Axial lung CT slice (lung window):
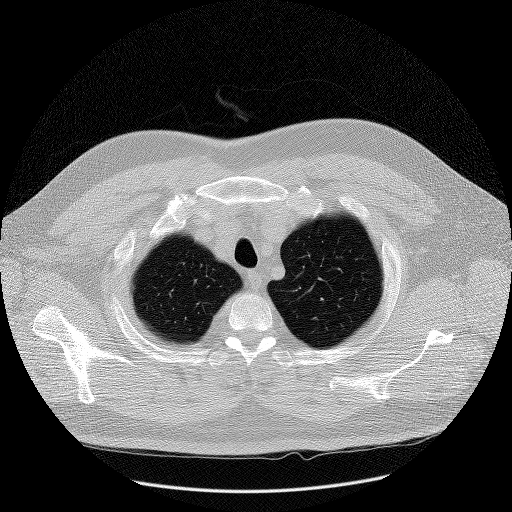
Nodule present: no